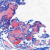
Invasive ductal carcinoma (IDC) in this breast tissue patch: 0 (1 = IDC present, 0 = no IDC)